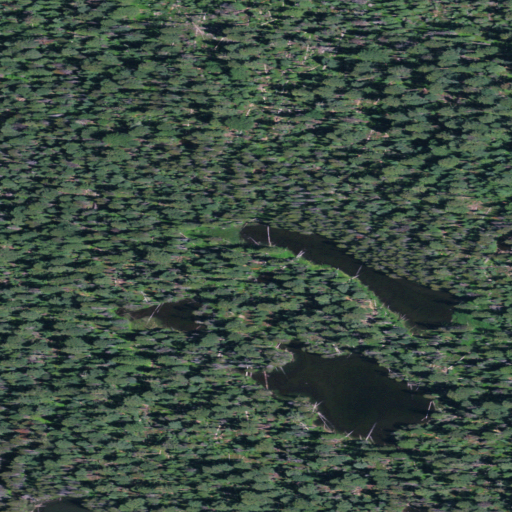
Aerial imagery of depression(s) in Oregon named McKee Basin containing only evergreen forest